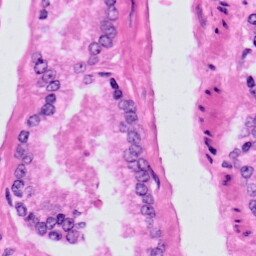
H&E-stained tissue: Prostate